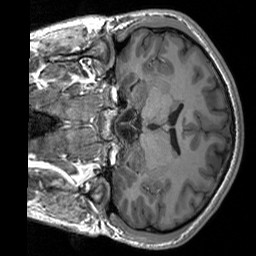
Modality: T1w
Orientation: coronal
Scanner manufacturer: siemens
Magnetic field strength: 3 T
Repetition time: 1.76 s
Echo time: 0.0022 s